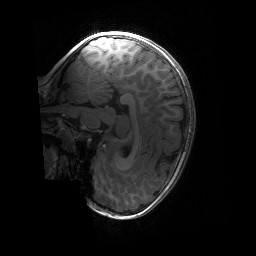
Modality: T1w
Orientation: sagittal
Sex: female
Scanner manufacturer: siemens
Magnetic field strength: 3 T
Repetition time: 1.9 s
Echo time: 0.00243 s